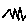
Label: zigzag